Question: I'm having issues with the size of my story board and the size of the actual display on the iPhone Simulator. Any ideas?

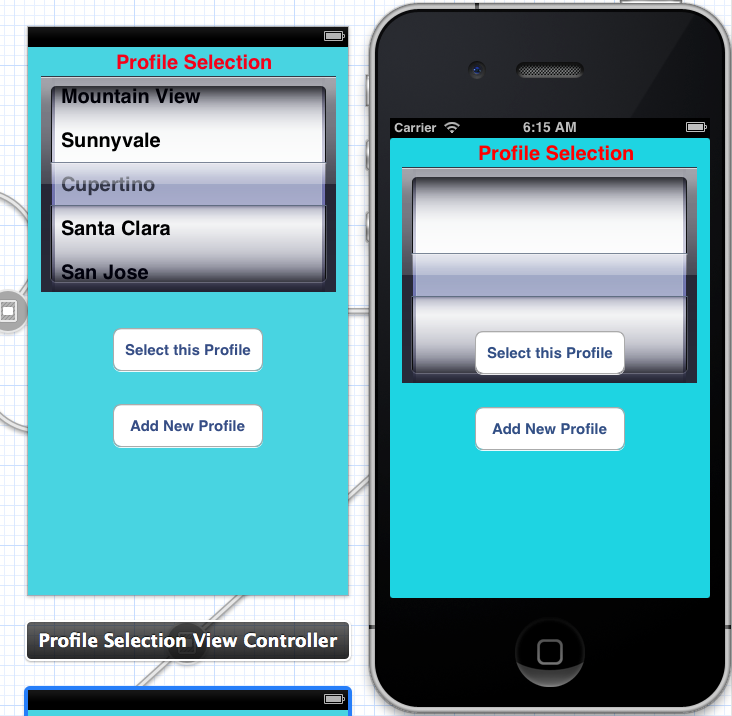
Answer: Your simulator is proper. No need to resize it.
You only need to follow these steps
'''
1. go to nib/storyboard.
2. click on view
3. check menu on right side
4. go to 4th tab
5. Expand Simulated Metrics
6. Check Status bar is equal to Default
7. Top Bar & Bottom Bar are equal to None & None respectively.
'''
Enjoy Programming!